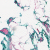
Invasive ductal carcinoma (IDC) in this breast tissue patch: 0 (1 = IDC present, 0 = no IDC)